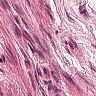
Metastatic tissue present: no